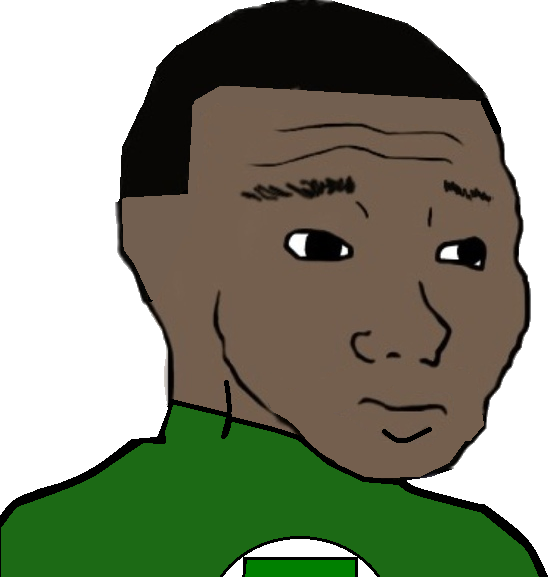
Label: 5_Blackjak